Question: I am doing a program like messenger that has all the contacts in a listbox with the relative states of the contacts.
Cyclic I get a xml with the contacts were updated over time, then updates the states within a class of binding called "Contacts".
The class Contacts has a filter to display only certain contacts by their state, "online, away, busy,.. " but not offline, for example ....
Some code:
'''
public class Contacts : ObservableCollection<ContactData>
{
private ContactData.States _state = ContactData.States.Online | ContactData.States.Busy;
public ContactData.States Filter { get { return _state; } set { _state = value; } }
public IEnumerable<ContactData> FilteredItems
{
get { return Items.Where(o => o.State == _state || (_state & o.State) == o.State).ToArray(); }
}
public Contacts()
{
XDocument doc = XDocument.Load("http://localhost/contact/xml/contactlist.php");
foreach (ContactData data in ContactData.ParseXML(doc)) Add(data);
}
}
'''
Update part:
'''
void StatusUpdater(object sender, EventArgs e)
{
ContactData[] contacts = ((Contacts)contactList.Resources["Contacts"]).ToArray<ContactData>();
XDocument doc = XDocument.Load("http://localhost/contact/xml/status.php");
foreach (XElement node in doc.Descendants("update"))
{
var item = contacts.Where(i => i.UserID.ToString() == node.Element("uid").Value);
ContactData[] its = item.ToArray();
if (its.Length > 0) its[0].Data["state"] = node.Element("state").Value;
}
contactList.ListBox.ItemsSource = ((Contacts)contactList.Resources["Contacts"]).FilteredItems;
}
'''

My problem is that when ItemsSource reassigns the value of the listbox, the program lag for a few seconds, until it has finished updating contacts UI (currently 250 simulated).
How can I avoid this annoying problem?
Edit:
I tried with Thread and after with BackgroundWorker but nothing is changed...
When i call Dispatcher.Invoke lag happen.
Class ContactData
'''
public class ContactData : INotifyPropertyChanged
{
public enum States { Offline = 1, Online = 2, Away = 4, Busy = 8 }
public event PropertyChangedEventHandler PropertyChanged;
public int UserID
{
get { return int.Parse(Data["uid"]); }
set { Data["uid"] = value.ToString(); NotifyPropertyChanged("UserID"); }
}
public States State
{
get { return (States)Enum.Parse(typeof(States), Data["state"]); }
//set { Data["state"] = value.ToString(); NotifyPropertyChanged("State"); }
//correct way to update, i forgot to notify changes of "ColorState" and "BrushState"
set
{
Data["state"] = value.ToString();
NotifyPropertyChanged("State");
NotifyPropertyChanged("ColorState");
NotifyPropertyChanged("BrushState");
}
}
public Dictionary<string, string> Data { get; set; }
public void Set(string name, string value)
{
if (Data.Keys.Contains(name)) Data[name] = value;
else Data.Add(name, value);
NotifyPropertyChanged("Data");
}
public Color ColorState { get { return UserStateToColorState(State); } }
public Brush BrushState { get { return new SolidColorBrush(ColorState); } }
public string FullName { get { return Data["name"] + ' ' + Data["surname"]; } }
public ContactData() {}
public override string ToString()
{
try { return FullName; }
catch (Exception e) { Console.WriteLine(e.Message); return base.ToString(); }
}
Color UserStateToColorState(States state)
{
switch (state)
{
case States.Online: return Colors.LightGreen;
case States.Away: return Colors.Orange;
case States.Busy: return Colors.Red;
case States.Offline: default: return Colors.Gray;
}
}
public void NotifyPropertyChanged(string propertyName)
{
if (PropertyChanged != null)
{
PropertyChanged(this, new PropertyChangedEventArgs(propertyName));
}
}
public static ContactData[] ParseXML(XDocument xmlDocument)
{
var result = from entry in xmlDocument.Descendants("contact")
select new ContactData { Data = entry.Elements().ToDictionary(e => e.Name.ToString(), e => e.Value) };
return result.ToArray<ContactData>();
}
}
'''
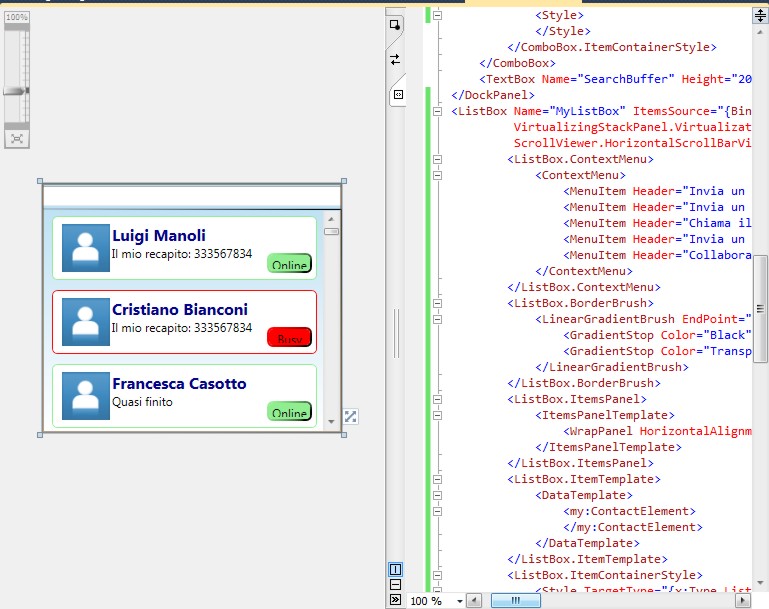
Answer: I developed a similar software: a huge contact list with data (presence and other stuff) updating quite frequently.
The solution I used is different: instead of updating the whole itemssource everytime, that is quite expensive, implement a ViewModel class for each contact. The ViewModel class should implement INotifiyPropertyChanged.
At this point when you parse the XML, you update the ContactViewModel properties and this will trigger the correct NotifyPropertyChanged events that will update the correct piece of UI.
It might be expensive if you update a lot of properties for a lot of contacts at the same time, for that you can implement some kind of caching like:
contactViewModel.BeginUpdate()
contactViewModel.Presence = Presence.Available;
..... other updates
contactViewModel.EndUpdate(); // at this point trigger PropertyCHanged events.
Another point:
keep a separate ObservableCollection bound to the ListBox and never change the itemssource property: you risk losing the current selection, scrollposition, etc.
dynamically add/remove elements from the collection bound to the listbox.
Buon divertimento e in bocca al lupo :-)